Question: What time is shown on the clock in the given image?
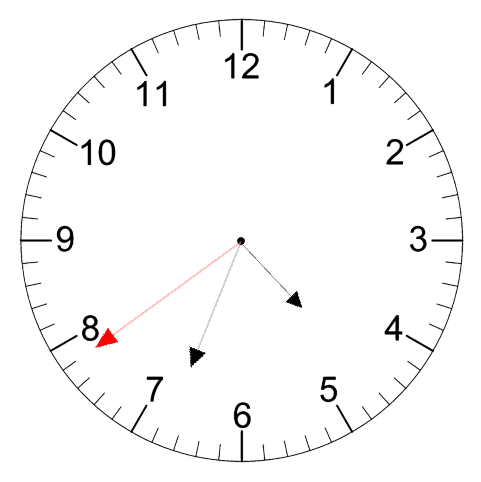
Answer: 04:33:39